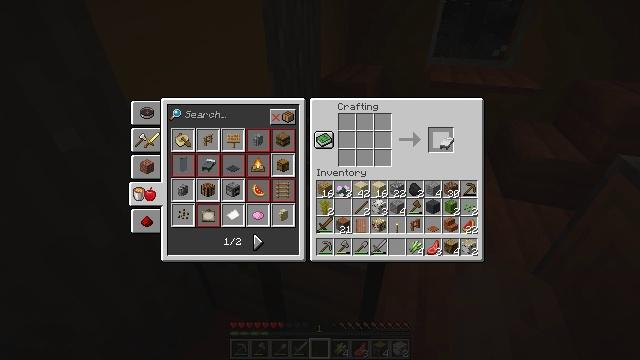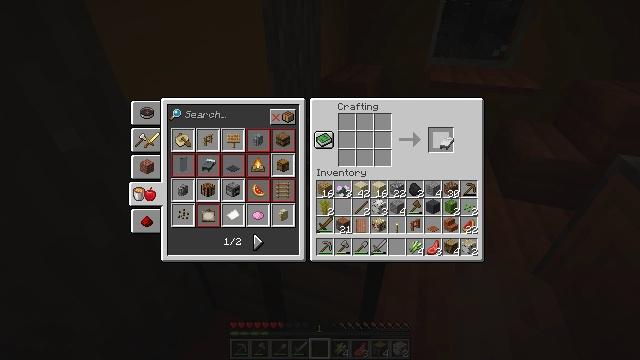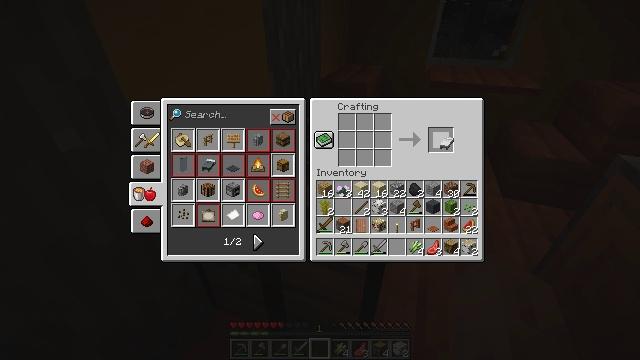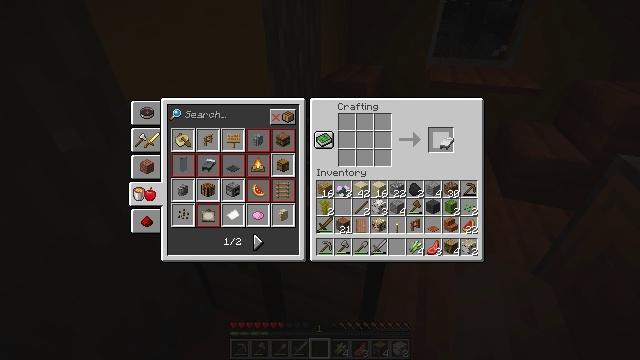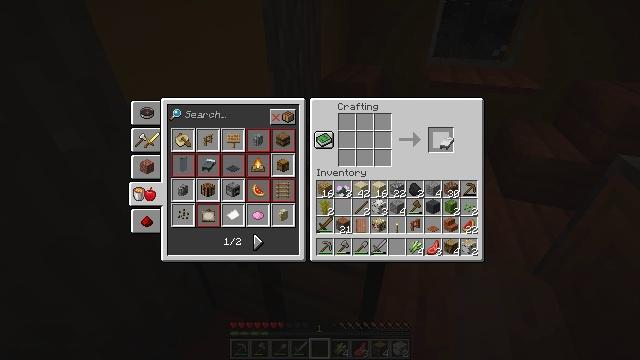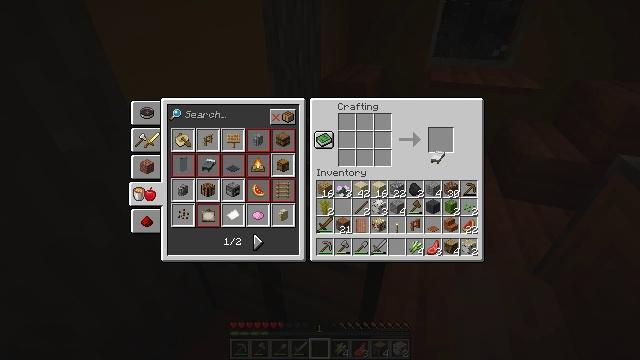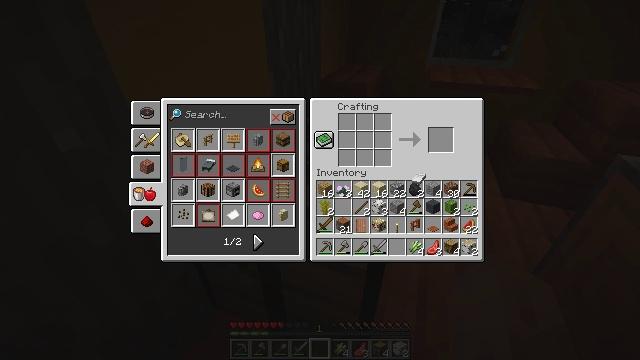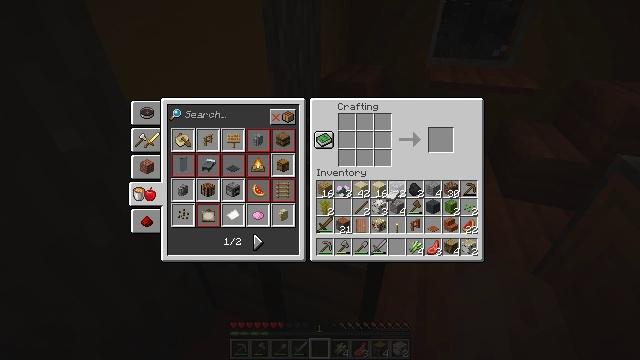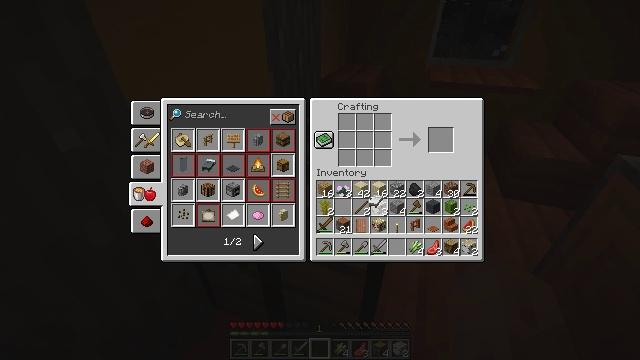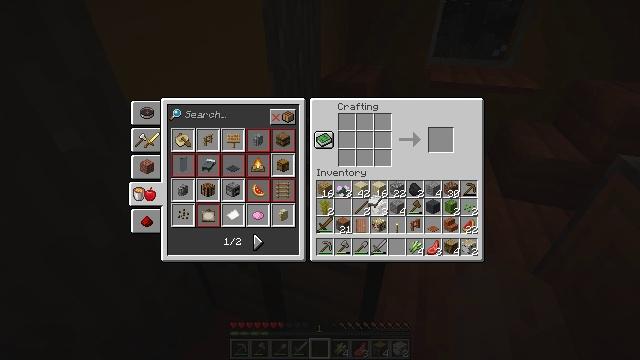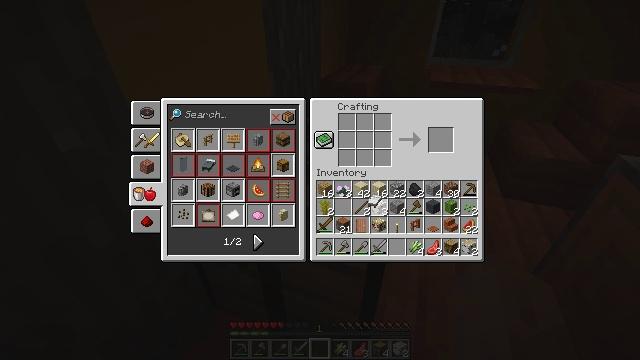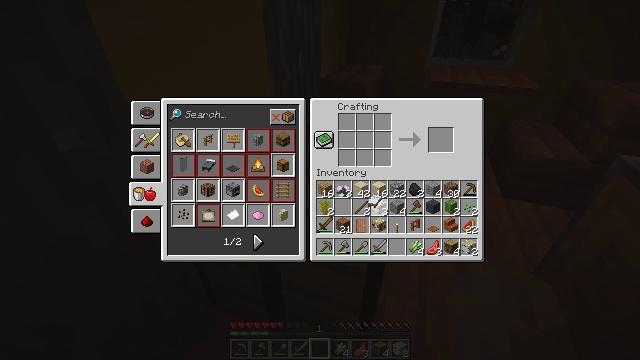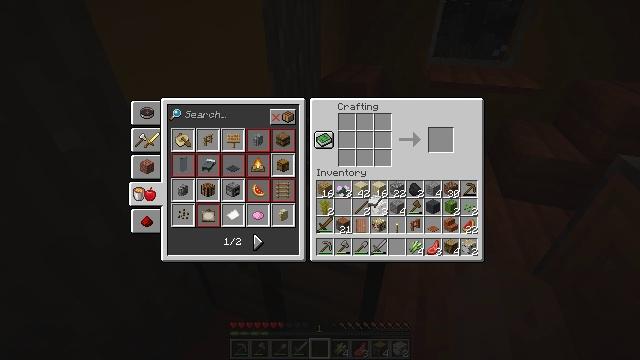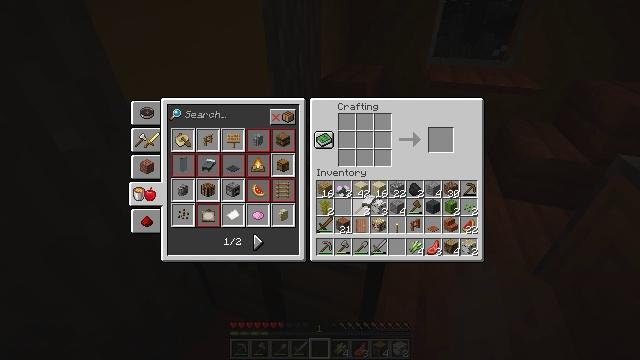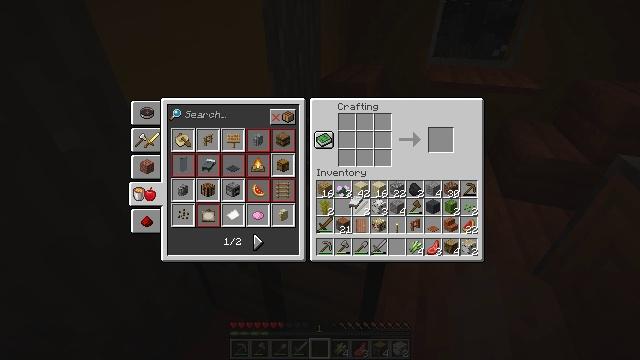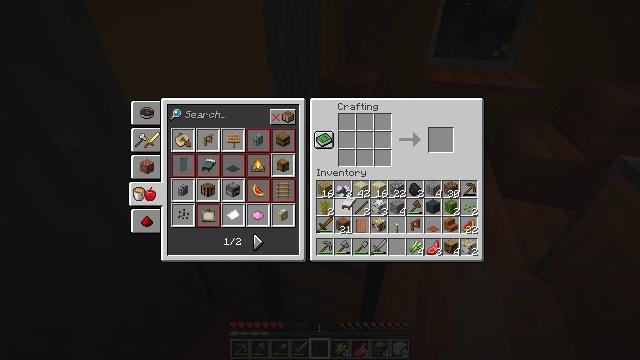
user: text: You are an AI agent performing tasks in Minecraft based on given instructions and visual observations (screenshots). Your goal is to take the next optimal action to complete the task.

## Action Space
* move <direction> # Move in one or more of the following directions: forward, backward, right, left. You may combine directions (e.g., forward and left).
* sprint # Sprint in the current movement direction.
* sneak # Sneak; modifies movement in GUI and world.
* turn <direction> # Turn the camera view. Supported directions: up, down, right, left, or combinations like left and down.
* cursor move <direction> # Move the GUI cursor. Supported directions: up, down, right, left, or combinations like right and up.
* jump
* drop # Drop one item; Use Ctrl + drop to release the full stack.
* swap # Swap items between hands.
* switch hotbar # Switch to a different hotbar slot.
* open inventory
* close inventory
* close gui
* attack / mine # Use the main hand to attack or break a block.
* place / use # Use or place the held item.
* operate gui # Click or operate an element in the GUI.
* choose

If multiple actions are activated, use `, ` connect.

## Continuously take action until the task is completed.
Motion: motion action
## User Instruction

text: Pick up the acacia pressure plate.
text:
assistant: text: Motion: open gui
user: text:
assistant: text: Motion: no_op
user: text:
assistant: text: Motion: no_op
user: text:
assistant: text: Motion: no_op
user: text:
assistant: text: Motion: cursor move left and down
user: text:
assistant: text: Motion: cursor move left and down
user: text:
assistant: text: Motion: cursor move left and down
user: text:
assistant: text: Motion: cursor move left
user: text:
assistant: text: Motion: no_op
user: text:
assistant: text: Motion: no_op
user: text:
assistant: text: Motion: no_op
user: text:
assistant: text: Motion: no_op
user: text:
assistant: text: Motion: no_op
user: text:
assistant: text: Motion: cursor move left
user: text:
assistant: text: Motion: cursor move left
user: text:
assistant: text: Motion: no_op
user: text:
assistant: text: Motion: no_op
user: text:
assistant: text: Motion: no_op
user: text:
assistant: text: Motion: no_op
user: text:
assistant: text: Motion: no_op
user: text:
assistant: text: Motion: no_op
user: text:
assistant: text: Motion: no_op
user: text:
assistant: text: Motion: no_op
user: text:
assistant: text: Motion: no_op
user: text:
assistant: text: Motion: no_op
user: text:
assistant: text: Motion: no_op
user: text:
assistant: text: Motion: operate gui
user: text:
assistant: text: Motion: operate gui
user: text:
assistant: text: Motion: no_op
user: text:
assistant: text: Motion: no_op